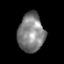
Tissue: prostate
Cell type: B cells
Senescence score: 0.7154
Nuclear area (px): 994
Mean DAPI intensity: 128.588